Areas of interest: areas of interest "Aokangda (Shenzhen) Prestige Car Square"
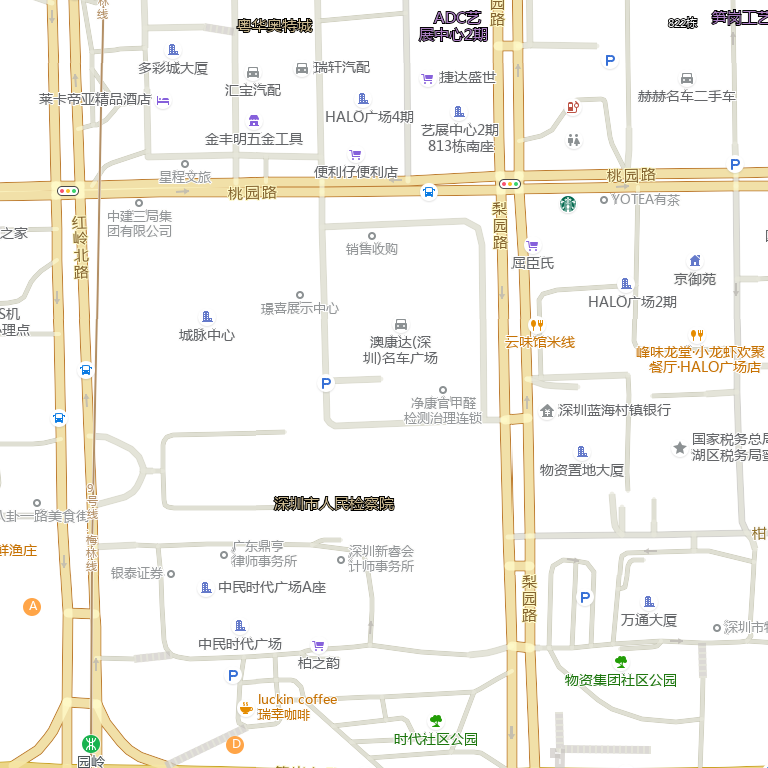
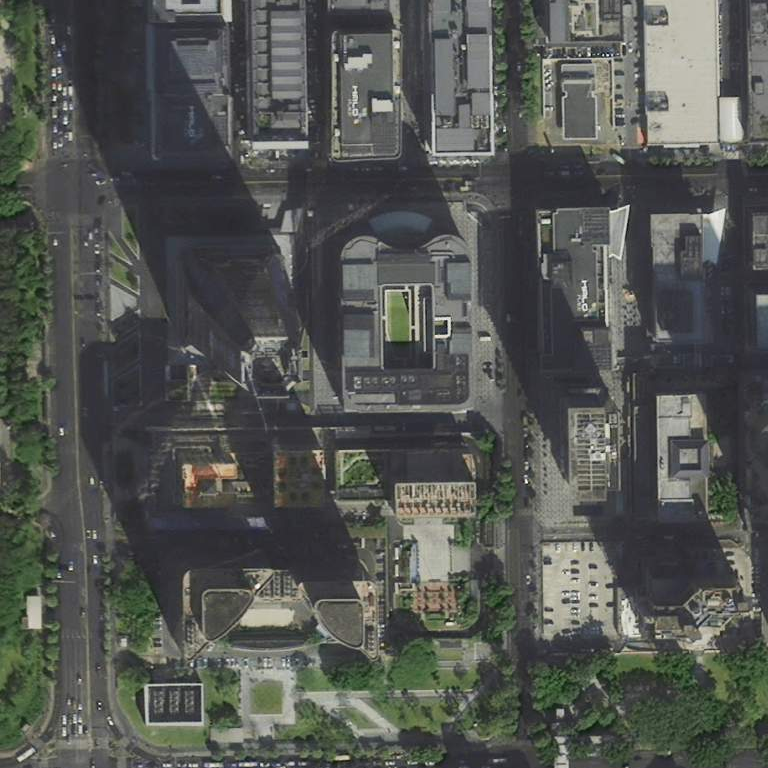